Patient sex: M
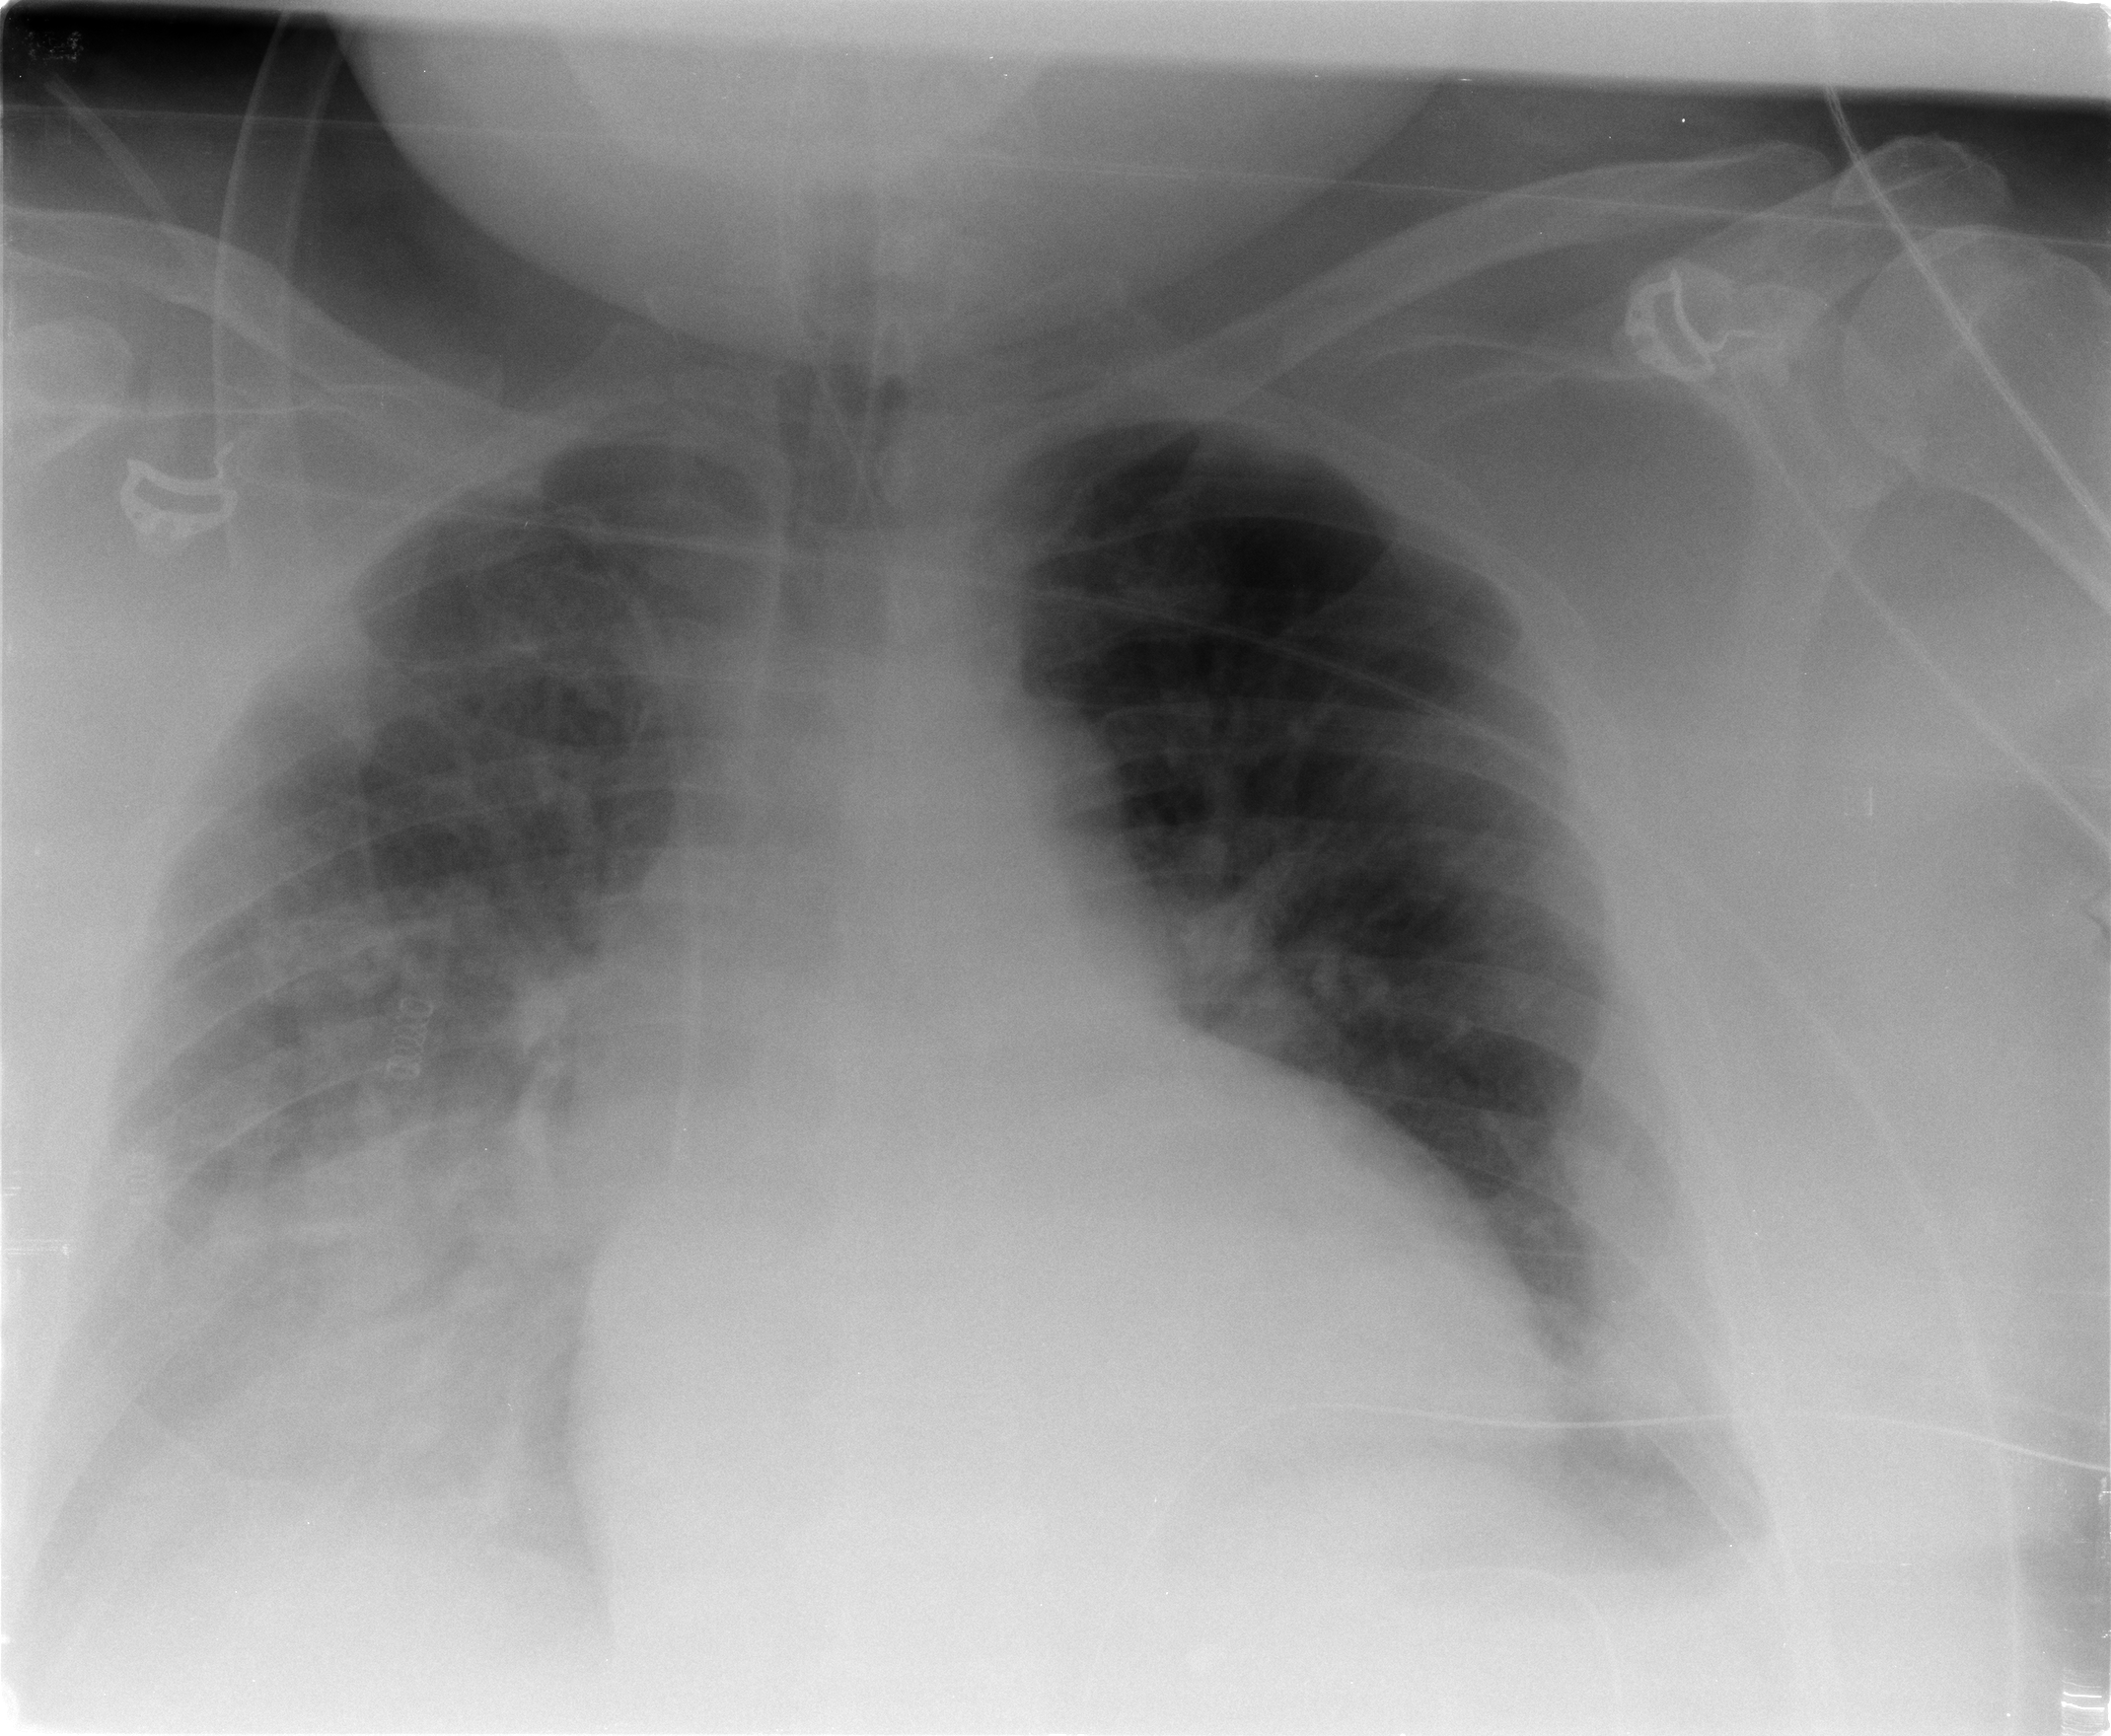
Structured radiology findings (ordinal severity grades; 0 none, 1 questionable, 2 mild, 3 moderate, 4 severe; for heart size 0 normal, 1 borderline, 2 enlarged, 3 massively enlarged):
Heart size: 2
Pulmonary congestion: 2
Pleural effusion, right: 2
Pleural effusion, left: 2
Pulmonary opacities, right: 2
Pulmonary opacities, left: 0
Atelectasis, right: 2
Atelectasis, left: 2